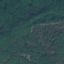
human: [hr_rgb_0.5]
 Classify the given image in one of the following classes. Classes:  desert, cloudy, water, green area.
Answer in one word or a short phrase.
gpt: green area